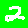
Digit: 2